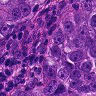
Metastatic tissue present: yes